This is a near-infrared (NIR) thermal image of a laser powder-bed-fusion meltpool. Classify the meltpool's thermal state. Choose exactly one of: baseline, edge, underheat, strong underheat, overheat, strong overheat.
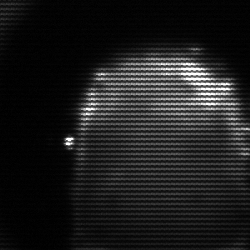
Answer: baseline